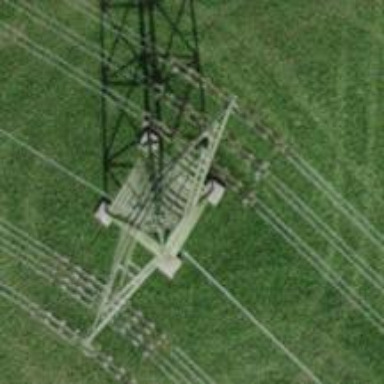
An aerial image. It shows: Towering power structure.